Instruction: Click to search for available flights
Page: home
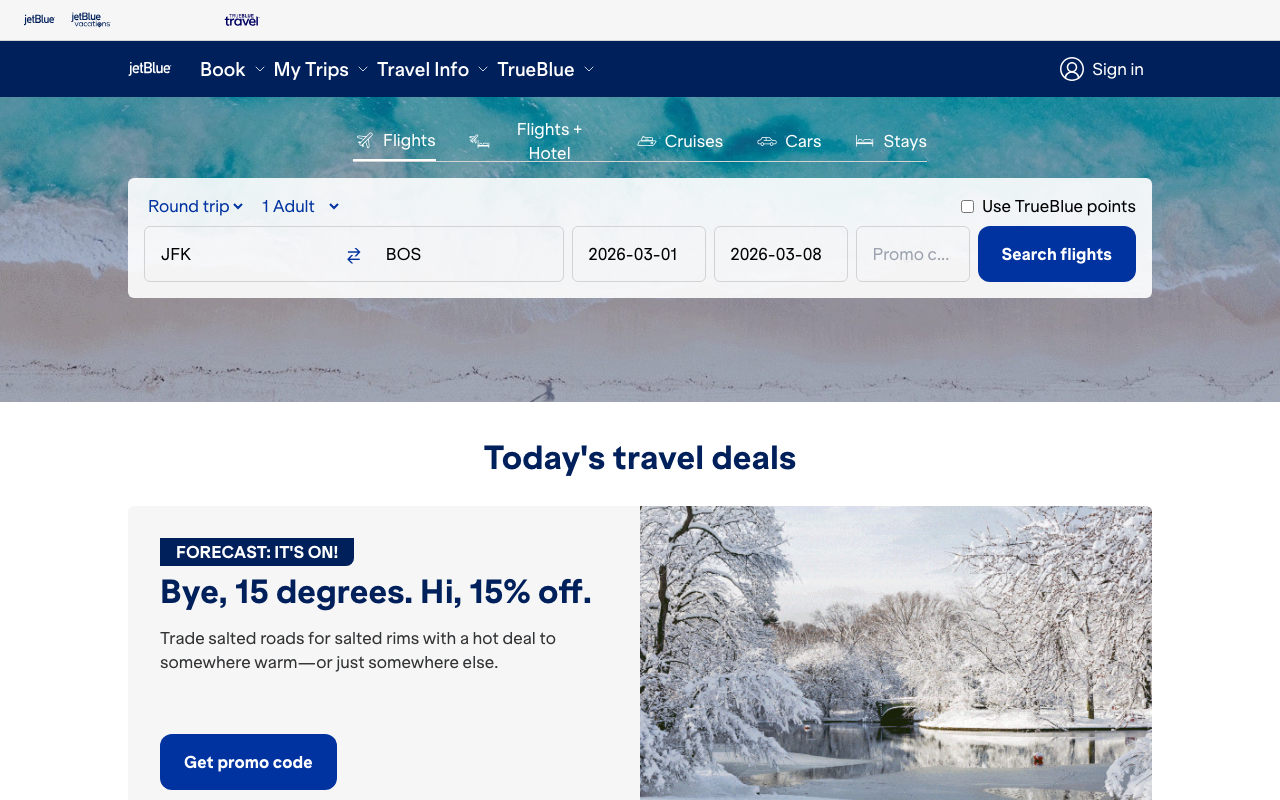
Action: click